Question: First question on Stack Overflow, so bear with me! I am new to d3.js, but have been consistently amazed by what others are able to accomplish with it... and almost as amazed by how little headway I've been able to make with it myself! Clearly I'm not grokking something, so I hope that the kind souls here can show me the light.
My intention is to make a connected graph based on the CSV data. My CSV data has different information some of them need to be represented as a nodes, some of them need to be used as an information for ltool-tip. I can read the data from CSV by using this snippet of code:
'''
d3.csv("data/project.csv", function(links) {
var nodesByName = {};
// Create nodes for each unique source and target.
links.forEach(function(link) {
link.source = nodeByName(link.Project);
link.target = nodeByName(link.Problem);
});
'''
Which will connect the node P1, to three nodes Problems (URLs).
The problem comes after, I could not see the label on the selected nodes, How could I use the extract information in the CSV files such as "Date, Summary, URL". Is there any way to use mouse click, when I click the node I need its information appears on SVG board to be used for further analysis, such as showing the URL, short text of the summary, and when the user click on the board it should show the the complete information.
Here is the code that I used from <URL>
'''
var width = 800,
height = 600;
var svg = d3.select("#visualization")
.append("svg")
.attr("width", width)
.attr("height", height)
.append("svg:g");
var force = d3.layout.force()
.gravity(0.2)
.distance(200)
.charge(-1500)
.size([width, height]);
var container = svg.append("g")
.attr("id", "container");
d3.csv("data/project.csv", function(links) {
var nodesByName = {};
// Create nodes for each unique source and target.
links.forEach(function(link) {
link.source = nodeByName(link.Project);
link.target = nodeByName(link.Problem);
});
// Extract the array of nodes from the map by name.
var nodes = d3.values(nodesByName);
//define a scale for color mapping
var colormapping = d3.scale.ordinal()
.domain([0,nodes.length])
.range(['#A700E6','#D95B96','#F4DA88','#22C1BE','#F24957','#DBEF91','#CF8EE8','#FF9B58','#B8FFC4','#91AEFF','#E873D3','#CCB298']);
//create label node tooltip
var labeltooltip = d3.select("body").append("div")
.attr("class", "labeltooltip")
.style("opacity", 1e-6);
var zoom = d3.behavior.zoom()
.scaleExtent([1, 10])
.on("zoom", function() {
container.attr("transform", "translate(" + d3.event.translate + ")scale(" + d3.event.scale + ")");
});
svg.call(zoom);
//links
var link = container.selectAll(".line")
.data(links)
.enter()
.append("line")
.attr("stroke-width",4)
// .attr("stroke-width",function (d) { return linethickness(d.value); })
.style("stroke", "gray");
// Create the node circles.
var node = container.selectAll(".node")
.data(nodes)
.enter()
.append("circle")
.attr("class", "node")
.attr("r", 20)
.attr("fill", function (d,i) {return d3.rgb(colormapping(i)); })
.call(force.drag);
// Start the force layout.
force
.nodes(nodes)
.links(links)
.on("tick", tick)
.start();
node.on("mousemove", function(d) {
labeltooltip.selectAll("p").remove();
labeltooltip.style("left", (d3.event.pageX+15) + "px").style("top", (d3.event.pageY-10) + "px");
labeltooltip.append("p").attr("class", "tooltiptext").html("<span>Id: </span>" + d.Score );
labeltooltip.append("p").attr("class", "tooltiptext").html("<span>Score: </span>" + d.Score);
});
node.on("mouseover", function(d) {
labeltooltip.transition()
.duration(500)
.style("opacity", 1);
link.style('stroke', function(l) {
if (d === l.source || d === l.target)
return d3.rgb('#C20606');
else
return 'gray';
});
link.style('opacity', function(o) {
return o.source === d || o.target === d ? 1 : 0;
});
node.style("opacity", function(o) {
if (o.id != d.id)
return neighboring(d.id, o.id) ? 1 : 0;
});
});
node.on("mouseout", function(d) {
labeltooltip.transition()
.duration(500)
.style("opacity", 1e-6);
link.style('stroke', 'gray');
link.style('opacity', 1);
node.style("opacity", 1);
});
var circletext = node.append("svg:text")
.text(function(d) {return d.name;})
.attr("class","labelText");
function tick() {
link.attr("x1", function(d) { return d.source.x; })
.attr("y1", function(d) { return d.source.y; })
.attr("x2", function(d) { return d.target.x; })
.attr("y2", function(d) { return d.target.y; });
node.attr("cx", function(d) { return d.x; })
.attr("cy", function(d) { return d.y; });
circletext.attr("x", function(d) { return d.x-25; });
circletext.attr("y", function(d) { return d.y-25;});
}
function nodeByName(name) {
return nodesByName[name] || (nodesByName[name] = {name: name});
}
addZoomMoveIcon("#labelgraph");
});
'''
My CSV data
'''
Project,Problem, Score,Data,Summary,id
p1,Problem1,10,2014-09-04T13:55:05.623-04:00, text text text text, 1
p1,Problem2,5,2014-09-04T13:55:05.623-04:00, text text text text,2
p1,Problem3,11,2014-09-04T13:55:05.623-04:00, text text text text,3
'''
The final results that I am aiming for would be like the following figure:

Where the yellow box should appear on the SVG when the "problem" node clicked.
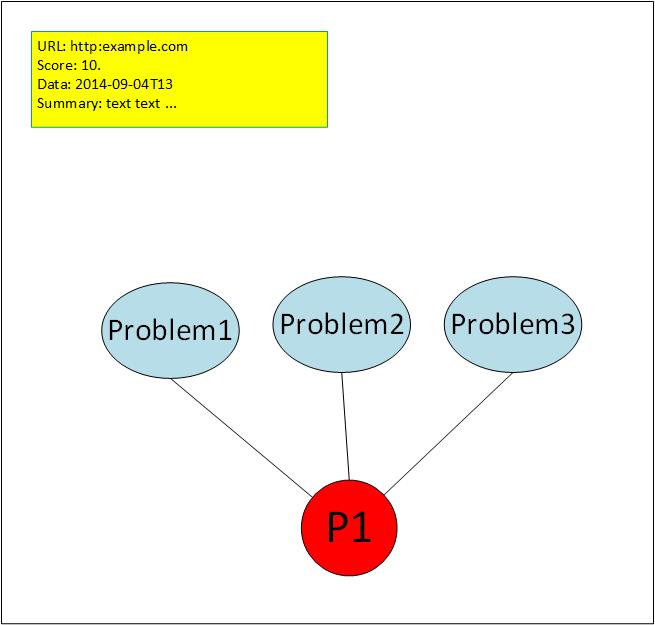
Answer: The first issue you need to address is to correctly add the node text. Right now you are nesting the text inside the circles, but the text labels need to be siblings of the circles (they do not even need to live right next to each circle). You can replace this:
'''
var circletext = node.append("svg:text")
.text(function(d) {return d.name;})
.attr("class","labelText");
'''
With:
'''
var circletext = container.selectAll("g")
.data(nodes)
.enter()
.append("text").text(function(d) {return d.name})
.attr("class", "labelText");
'''
(Reference: <URL>
Next though, if you want to display the Score/Data/Summary note that these are attached to the links, not the nodes (there are only three of them, not four). However, at the point of node creation, you can pass this info from the link to the node. Modify the nodeByName function to add the new attributes for the nodes:
'''
function nodeByName(name,score,data,summary) {
return nodesByName[name] || (nodesByName[name] = {name: name, score: score, data: data, summary: summary});
}
'''
Then modify the call to this function when the links are being created:
'''
links.forEach(function(link) {
link.source = nodeByName(link.Project);
link.target = nodeByName(link.Problem,link.Score,link.Data,link.Summary);
});
'''
To get the labeltooltip to display in a stationary spot, and not next to the nodes, you'll need to remove the bits on the node mouseover and mouseout events that move the div around, and probably just add the div to the html instead of dynamically adding it.